Question: I've 3 profile tables:
-student
-teacher
-staff
All profile tables have different columns(few common columns).
These tables must be connected user table, each staff, teacher, student must be having account in user table:
'''
user table
-id
-login
-password
-etc.
'''
What is the best ways of connecting profiles tables to user table.
I've found one solution:
'''
Storing User Profile as properties and values in tables
*i.e. Table to store possible options, table to store user_id, option_id and value*
-No redundant data stored, all data is relevant
-Most normalised method
-Slower to retrieve and update data
'''
## updated
Below, I've created db as @user1032531 said.

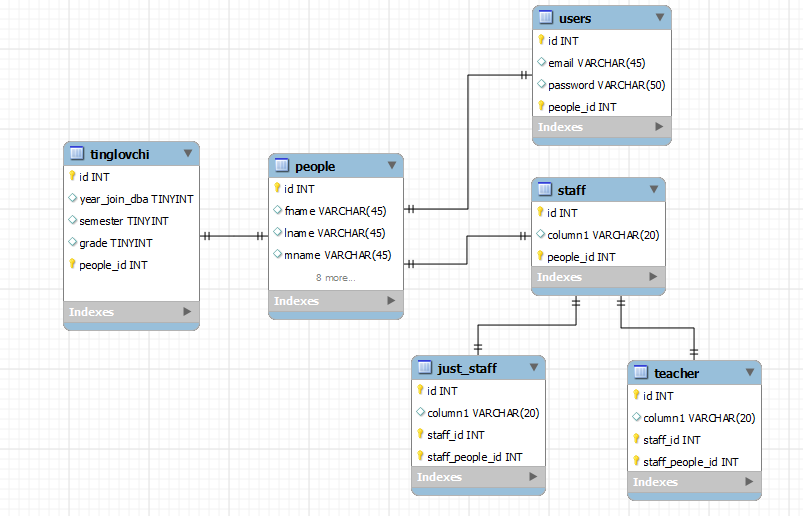
Answer: Create a super table called "people". Put all attributes in this table that are common to students, teachers, and staff.
Then create a table for students, teachers, and staff where each table's primary key is a 1-to-1 to the people table, and put unique attributes in these tables.
'''
-- MySQL Script generated by MySQL Workbench
-- 07/30/14 05:51:12
-- Model: New Model Version: 1.0
SET @OLD_UNIQUE_CHECKS=@@UNIQUE_CHECKS, UNIQUE_CHECKS=0;
SET @OLD_FOREIGN_KEY_CHECKS=@@FOREIGN_KEY_CHECKS, FOREIGN_KEY_CHECKS=0;
SET @OLD_SQL_MODE=@@SQL_MODE, SQL_MODE='TRADITIONAL,ALLOW_INVALID_DATES';
-- -----------------------------------------------------
-- Schema mydb
-- -----------------------------------------------------
CREATE SCHEMA IF NOT EXISTS 'mydb' DEFAULT CHARACTER SET utf8 COLLATE utf8_general_ci ;
USE 'mydb' ;
-- -----------------------------------------------------
-- Table 'mydb'.'people'
-- -----------------------------------------------------
CREATE TABLE IF NOT EXISTS 'mydb'.'people' (
'idpeople' INT UNSIGNED NOT NULL,
'name' VARCHAR(45) NULL,
'birthday' DATE NULL,
'sex' CHAR(1) NULL,
PRIMARY KEY ('idpeople'))
ENGINE = InnoDB;
-- -----------------------------------------------------
-- Table 'mydb'.'teachers'
-- -----------------------------------------------------
CREATE TABLE IF NOT EXISTS 'mydb'.'teachers' (
'people_idpeople' INT UNSIGNED NOT NULL,
'unique_column' VARCHAR(45) NULL,
PRIMARY KEY ('people_idpeople'),
CONSTRAINT 'fk_teachers_people'
FOREIGN KEY ('people_idpeople')
REFERENCES 'mydb'.'people' ('idpeople')
ON DELETE NO ACTION
ON UPDATE NO ACTION)
ENGINE = InnoDB;
-- -----------------------------------------------------
-- Table 'mydb'.'students'
-- -----------------------------------------------------
CREATE TABLE IF NOT EXISTS 'mydb'.'students' (
'people_idpeople' INT UNSIGNED NOT NULL,
'unique_column' VARCHAR(45) NULL,
PRIMARY KEY ('people_idpeople'),
CONSTRAINT 'fk_students_people1'
FOREIGN KEY ('people_idpeople')
REFERENCES 'mydb'.'people' ('idpeople')
ON DELETE NO ACTION
ON UPDATE NO ACTION)
ENGINE = InnoDB;
-- -----------------------------------------------------
-- Table 'mydb'.'staff'
-- -----------------------------------------------------
CREATE TABLE IF NOT EXISTS 'mydb'.'staff' (
'people_idpeople' INT UNSIGNED NOT NULL,
'unique_column' VARCHAR(45) NULL,
PRIMARY KEY ('people_idpeople'),
CONSTRAINT 'fk_staff_people1'
FOREIGN KEY ('people_idpeople')
REFERENCES 'mydb'.'people' ('idpeople')
ON DELETE NO ACTION
ON UPDATE NO ACTION)
ENGINE = InnoDB;
SET SQL_MODE=@OLD_SQL_MODE;
SET FOREIGN_KEY_CHECKS=@OLD_FOREIGN_KEY_CHECKS;
SET UNIQUE_CHECKS=@OLD_UNIQUE_CHECKS;
'''